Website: lowes
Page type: billing-address
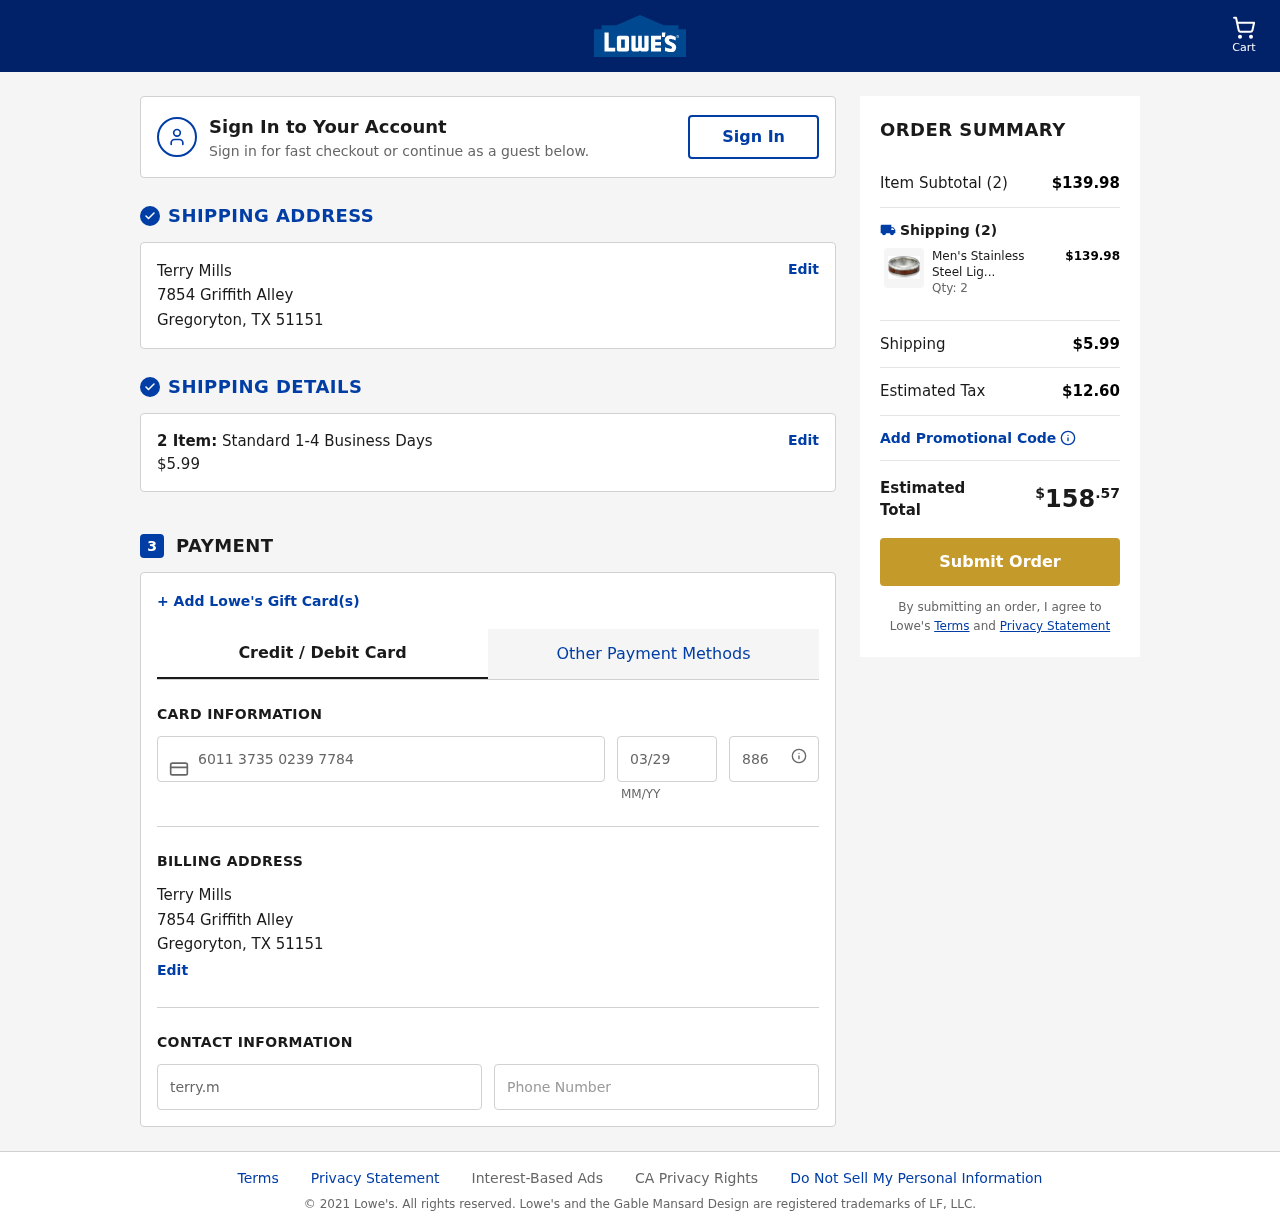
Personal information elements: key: PII_CARD_CVV
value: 886
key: PII_CARD_EXPIRY
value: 03/29
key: PII_CARD_NUMBER
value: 6011 3735 0239 7784
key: PII_CITY
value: Gregoryton
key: PII_EMAIL
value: terry.mills@yahoo.com
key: PII_FULLNAME
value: Terry Mills
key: PII_PHONE
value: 2289376102
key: PII_POSTCODE
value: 51151
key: PII_STATE_ABBR
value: TX
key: PII_STREET
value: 7854 Griffith Alley
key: PII_FULLNAME2
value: Terry Mills
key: PII_CITY2
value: Gregoryton
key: PII_STATE_ABBR2
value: TX
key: PII_POSTCODE_FULL
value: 51151
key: PII_POSTCODE_NUMERIC
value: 51151
Product elements: key: PRODUCT1_NAME
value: Men's Stainless Steel Light Wooden Inlay Ring, Size 11
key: PRODUCT1_PRICE
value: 69.99
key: PRODUCT1_QUANTITY
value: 2
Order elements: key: ORDER_NUM_ITEMS
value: Cart
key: ORDER_NUM_ITEMS
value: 2 Item:
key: ORDER_NUM_ITEMS
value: Item Subtotal (2)
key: ORDER_SHIPPING_COST
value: $5.99
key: ORDER_SUBTOTAL
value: $139.98
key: ORDER_TAX
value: $12.60
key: ORDER_TOTAL
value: $158.57